Question: So I have the following div.

On google chrome I can inspect the element and see the size of the div. How can I capture the size of this div and store it as a variable? I'm assuming this can dynamically change depending on the users platform.
I need the current size of the div to create a ping pong type floating ball contained in the size of that div.
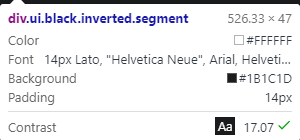
Answer: Sounds like you're looking for <URL>, which gives you the bounding box values for any element in the DOM.